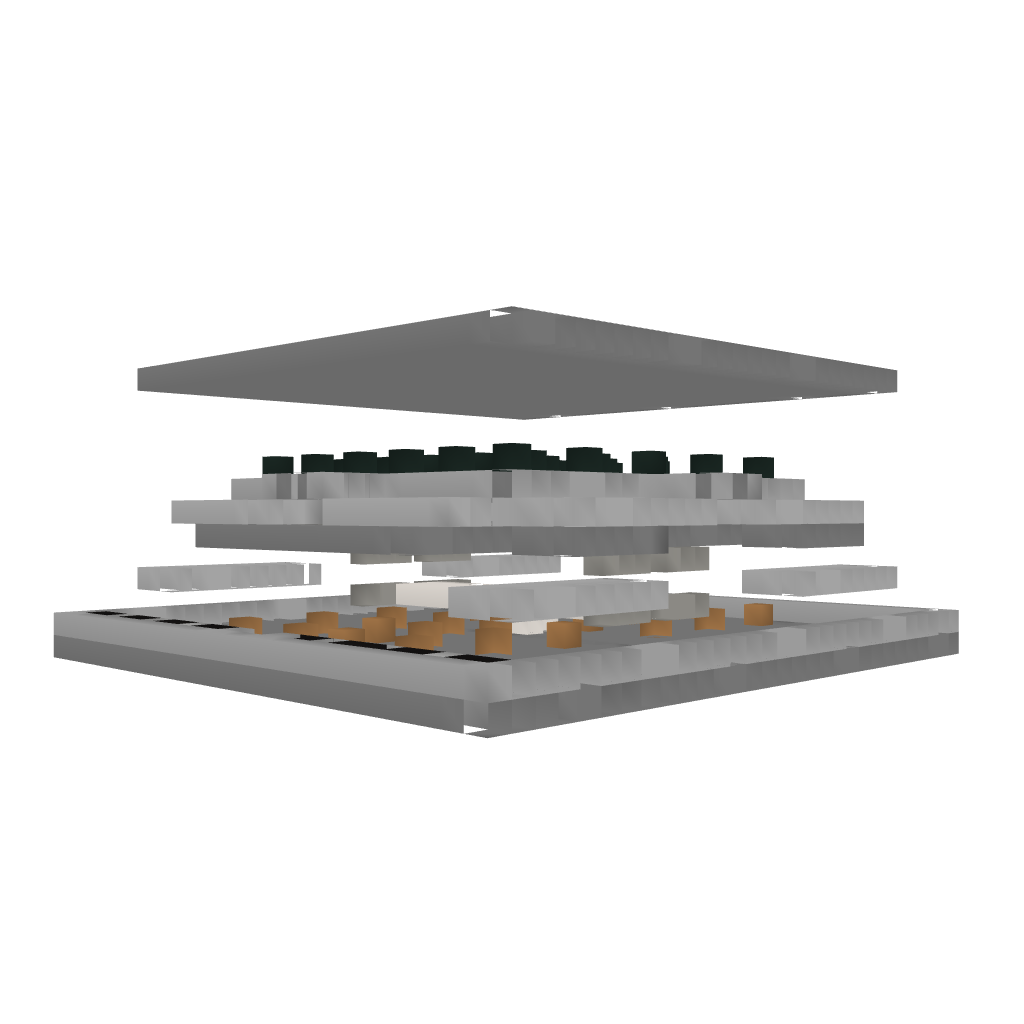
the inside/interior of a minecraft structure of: Monster Trap